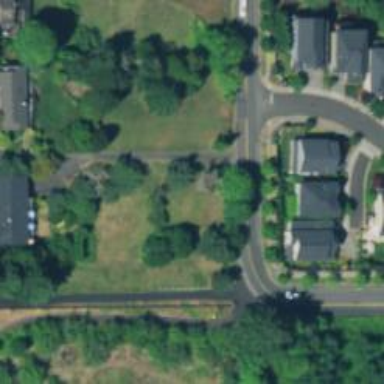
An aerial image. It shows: Secondary road with sidewalk on the left.